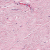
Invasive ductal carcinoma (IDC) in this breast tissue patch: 0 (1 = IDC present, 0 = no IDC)